Field crop: tomato
Growth stage: 2
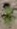
Species: solanum